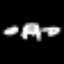
Label: square